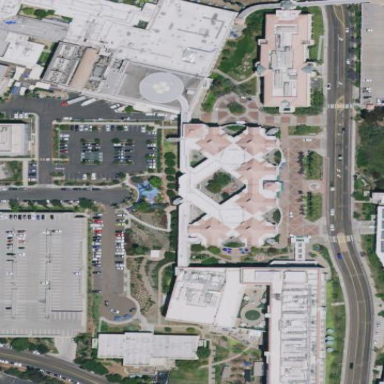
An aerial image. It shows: Healthcare facility identified as hospital.